Question: At this moment I already got an XSLT (named myLookupTable.xslt from now on) that can be included into other XSLT files to be able to do some code conversions. This myLookupTable.xslt is a named template to be used by everyone how writes XSLT files and wants to use this. So I really need to stick to this 'xsl:call-template' as done now.
The XSLT is working fine at the moment, but with really big XML files that contains the conversions it taking more time and I am looking into howto optimize things.
For example:
- 'xsl:key''xsl:call-template'- 'xsl:call-template'- 'xsl:call-template'
I have read an artcile about <URL>, I get the point, but are not quite sure howto implement this into this 'xsl:call-template' example.
Any help and suggestions are appreciated.
'''
<?xml version="1.0" encoding="UTF-8"?>
<pref:data xmlns:pref="http://example.org/uri/data">
<pref:PackageGroup>
<pref:sendPackage>BX</pref:sendPackage>
<pref:sendRelation>66778899</pref:sendRelation>
</pref:PackageGroup>
<pref:TypeGroup>
<pref:sendType>80</pref:sendType>
<pref:sendRelation>88996677</pref:sendRelation>
</pref:TypeGroup>
</pref:data>
'''
'''
<?xml version="1.0" encoding="UTF-8"?>
<xsl:stylesheet version="2.0" xmlns:xsl="http://www.w3.org/1999/XSL/Transform" xmlns:pref="http://example.org/uri/data">
<xsl:output method="xml" version="1.0" encoding="UTF-8" indent="yes"/>
<!-- Include lookup table XSLT and add variable to the lookup table xml -->
<xsl:include href="myLookupTable.xslt"/>
<xsl:variable name="myLookupTableFile">myLookupTable.xml</xsl:variable>
<!-- Identity template -->
<xsl:template match="@*|node()">
<xsl:copy>
<xsl:apply-templates select="@*|node()" />
</xsl:copy>
</xsl:template>
<!-- Translate packageCode -->
<xsl:template match="pref:sendPackage">
<xsl:copy>
<xsl:call-template name="myLookup">
<xsl:with-param name="file"><xsl:value-of select="$myLookupTableFile" /></xsl:with-param>
<xsl:with-param name="direction">in</xsl:with-param>
<xsl:with-param name="function">filter</xsl:with-param>
<xsl:with-param name="table">packageCode</xsl:with-param>
<xsl:with-param name="relation"><xsl:value-of select="following-sibling::pref:sendRelation"/></xsl:with-param>
<xsl:with-param name="value"><xsl:value-of select="."/></xsl:with-param>
</xsl:call-template>
</xsl:copy>
</xsl:template>
<!-- Translate type -->
<xsl:template match="pref:sendType">
<xsl:copy>
<xsl:call-template name="myLookup">
<xsl:with-param name="file"><xsl:value-of select="$myLookupTableFile" /></xsl:with-param>
<xsl:with-param name="direction">in</xsl:with-param>
<xsl:with-param name="function">filter</xsl:with-param>
<xsl:with-param name="table">type</xsl:with-param>
<xsl:with-param name="relation"><xsl:value-of select="following-sibling::pref:sendRelation"/></xsl:with-param>
<xsl:with-param name="value"><xsl:value-of select="."/></xsl:with-param>
</xsl:call-template>
</xsl:copy>
</xsl:template>
</xsl:stylesheet>
'''
'''
<?xml version="1.0" encoding="UTF-8"?>
<xsl:stylesheet version="2.0" xmlns:xsl="http://www.w3.org/1999/XSL/Transform" xmlns:conv="http://example.org/uri/lookuptable">
<xsl:template name="myLookup">
<xsl:param name="file"/><!-- Name of the conversion XML file -->
<xsl:param name="direction"/><!-- 'in' ('directionIncoming' element is used) or 'out' ('directionOutgoing' element is used) -->
<xsl:param name="function"/><!-- 'copy', 'copy+', 'filter', 'filter+' -->
<xsl:param name="table"/><!-- Name of the lookup table to use for conversion (see 'name' attribute of 'translateCode' element) -->
<xsl:param name="relation"/><!-- Relation number to use for conversion (see 'relation' attribute of 'translateValue' element) -->
<xsl:param name="value"/><!-- Value to convert -->
<xsl:variable name="fallbackRelation">0</xsl:variable>
<!-- Step 1: convert input value -->
<xsl:variable name="result1">
<xsl:call-template name="convert">
<xsl:with-param name="file" select="$file"/>
<xsl:with-param name="direction" select="$direction"/>
<xsl:with-param name="function" select="$function"/>
<xsl:with-param name="table" select="$table"/>
<xsl:with-param name="relation" select="$relation"/>
<xsl:with-param name="value" select="$value"/>
</xsl:call-template>
</xsl:variable>
<!-- Step 2: if result is empty and function name ends with '+' convert again using fallback relation number -->
<xsl:variable name="result2">
<xsl:choose>
<xsl:when test="string-length($result1)=0 and ends-with($function,'+') and $relation!='0'">
<xsl:call-template name="convert">
<xsl:with-param name="file" select="$file"/>
<xsl:with-param name="direction" select="$direction"/>
<xsl:with-param name="function" select="$function"/>
<xsl:with-param name="table" select="$table"/>
<xsl:with-param name="relation" select="$fallbackRelation"/>
<xsl:with-param name="value" select="$value"/>
</xsl:call-template>
</xsl:when>
<xsl:otherwise>
<xsl:value-of select="$result1"/>
</xsl:otherwise>
</xsl:choose>
</xsl:variable>
<!-- Step 3: if result is still empty and function name starts with 'copy' use original input value as output result -->
<xsl:variable name="result3">
<xsl:choose>
<xsl:when test="string-length($result2)=0 and starts-with($function,'copy')">
<xsl:value-of select="$value"/>
</xsl:when>
<xsl:otherwise>
<xsl:value-of select="$result2"/>
</xsl:otherwise>
</xsl:choose>
</xsl:variable>
<!-- Step 4: final conversion result -->
<xsl:value-of select="$result3"/>
</xsl:template>
<!-- Template for actual conversion using external conversion XML file. -->
<xsl:template name="convert">
<xsl:param name="file"/>
<xsl:param name="direction"/>
<xsl:param name="function"/>
<xsl:param name="table"/>
<xsl:param name="relation"/>
<xsl:param name="value"/>
<xsl:variable name="result">
<xsl:choose>
<xsl:when test="$direction='in'">
<xsl:value-of select="document($file)/conv:myLookupTable/conv:table[@name=$table]/conv:directionIncoming/conv:translateCode[@name=$value]/conv:translateValue[@relation=$relation]/text()"/>
</xsl:when>
<xsl:otherwise>
<xsl:value-of select="document($file)/conv:myLookupTable/conv:table[@name=$table]/conv:directionOutgoing/conv:translateCode[@name=$value]/conv:translateValue[@relation=$relation]/text()"/>
</xsl:otherwise>
</xsl:choose>
</xsl:variable>
<xsl:value-of select="$result"/>
</xsl:template>
</xsl:stylesheet>
'''
'''
<?xml version="1.0" encoding="UTF-8"?>
<myLookupTable xmlns="http://example.org/uri/lookuptable">
<table name="packageCode">
<directionIncoming>
<translateCode name="BX">
<translateValue relation="99887766">GH</translateValue>
<translateValue relation="66778899">LK</translateValue>
<translateValue relation="88996677">LK</translateValue>
</translateCode>
<translateCode name="PL">
<translateValue relation="99887766">BT</translateValue>
<translateValue relation="66778899">LK</translateValue>
<translateValue relation="88996677">LK</translateValue>
</translateCode>
</directionIncoming>
<directionOutgoing>
<translateCode name="LK">
<translateValue relation="66778899">BX</translateValue>
<translateValue relation="88996677">BX</translateValue>
</translateCode>
<translateCode name="BT">
<translateValue relation="99887766">PL</translateValue>
</translateCode>
<translateCode name="GH">
<translateValue relation="99887766">PL</translateValue>
</translateCode>
</directionOutgoing>
</table>
<table name="type">
<directionIncoming>
<translateCode name="10">
<translateValue relation="99887766">20</translateValue>
<translateValue relation="66778899">30</translateValue>
<translateValue relation="88996677">30</translateValue>
</translateCode>
<translateCode name="80">
<translateValue relation="99887766">90</translateValue>
<translateValue relation="66778899">30</translateValue>
<translateValue relation="88996677">30</translateValue>
</translateCode>
</directionIncoming>
<directionOutgoing>
<translateCode name="30">
<translateValue relation="66778899">10</translateValue>
<translateValue relation="88996677">10</translateValue>
</translateCode>
<translateCode name="90">
<translateValue relation="99887766">80</translateValue>
</translateCode>
<translateCode name="20">
<translateValue relation="99887766">80</translateValue>
</translateCode>
</directionOutgoing>
</table>
</myLookupTable>
'''
When I apply Martin Honnen his solution as described below and I change my input XML from '<pref:sendPackage>BX</pref:sendPackage>' to '<pref:sendPackage>XX</pref:sendPackage>' (key lookup will return nothing) and I execute the transform in Altova XML Spy I get the error:

The code looks like this:
'''
<xsl:value-of select="key('relationKey', $relation, key('incomingKey', $value, key('tableKey', $table, document($file))))/text()" />
'''
Even if I do a 'xsl:if' around it, the test passes (strange enough), but the 'xsl:value-of select' still gives the same error:
'''
<xsl:if test="normalize-space(key('k3', $relation, key('k2', $value, key('k1', $table, document($file))))/text()) != ''">
<xsl:value-of select="key('k3', $relation, key('k2', $value, key('k1', $table, document($file))))/text()" />
</xsl:if>
'''
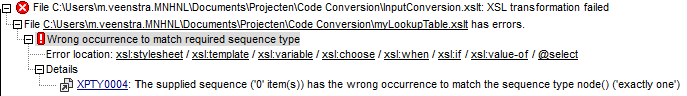
Answer: You should be able to use keys to replace expressions like 'document($file)/conv:myLookupTable/conv:table[@name=$table]' e.g.
'''
<xsl:key name="k1" match="conv:myLookupTable/conv:table" use="@name"/>
'''
allows you to rewrite
'''
document($file)/conv:myLookupTable/conv:table[@name=$table]
'''
as
'''
key('k1', $table, document($file))
'''
Now for 'conv:directionIncoming/conv:translateCode[@name=$value]' you define
'''
<xsl:key name="k2" match="conv:directionIncoming/conv:translateCode" use="@name"/>
'''
and then replace
'''
document($file)/conv:myLookupTable/conv:table[@name=$table]/conv:directionIncoming/conv:translateCode[@name=$value]
'''
with
'''
key('k2', $value, key('k1', $table, document($file)))
'''
and finally for
'''
document($file)/conv:myLookupTable/conv:table[@name=$table]/conv:directionIncoming/conv:translateCode[@name=$value]/conv:translateValue[@relation=$relation]
'''
you would use
'''
<xsl:key name="k3" match="conv:translateCode/conv:translateValue" use="@relation"/>
'''
and
'''
key('k3', $relation, key('k2', $value, key('k1', $table, document($file))))
'''
I would also suggest to use '<xsl:with-param name="param-name" select="foo"/>' instead of '<xsl:with-param name="param-name"><xsl:value-of select="foo"/></xsl:with-param>' as much as possible and to use '<xsl:variable name="var-name" select="foo"/>' instead of '<xsl:variable name="var-name"><xsl:value-of select="foo"/></xsl:variable>'. That should be more efficient in most cases.